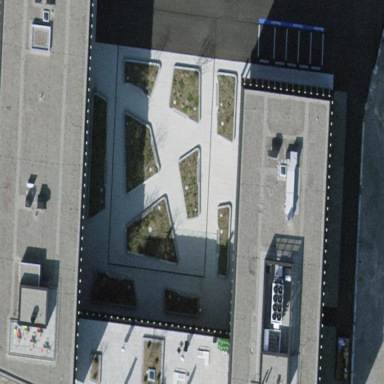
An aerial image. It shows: Office building.